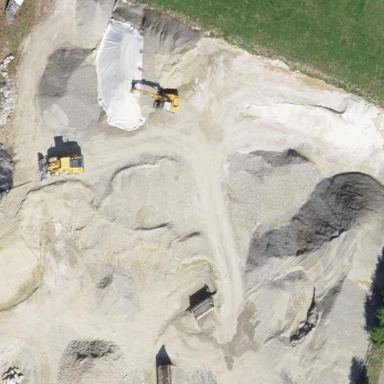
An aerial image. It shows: Quarry area.